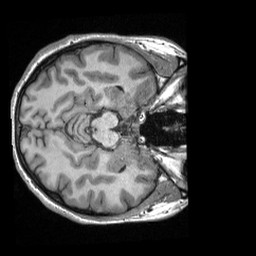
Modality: T1w
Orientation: axial
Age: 19
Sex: female
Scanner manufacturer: siemens
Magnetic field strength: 3 T
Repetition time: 2.3 s
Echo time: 0.00308 s